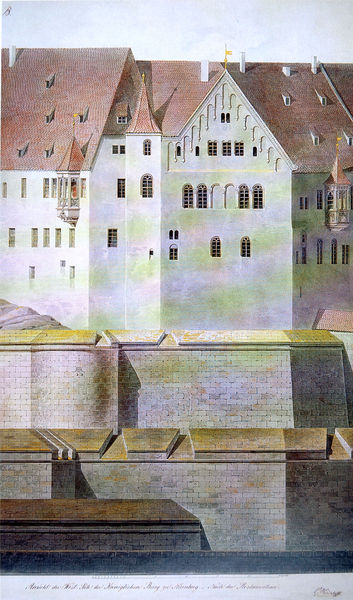
Titel: Restaurierung der Nürnberger Burg, Zustand nach der Restaurierung
Künstler: Carl Alexander von (Zeichnung) Heideloff
Standort: München
Institution: Architekturmuseum der Technischen Universität
Schlagwörter: blau, felsen, gemälde, himmel, schatten, wasser, weiß, aquarell, fluss, gelb, grün, ocker, stadt, ufer, ausschnitt, braun, fenster, grau, licht, schwarz, zeichnung, dach, gebäude, haus, rot, schloss, beige, wand, architektur, spitze, stein, steine, signatur, öl, häuser, gitter, front, dachziegel, kamine, schornstein, turm, balkon, farbig, schrift, ansicht, fassade, ort, fahne, flagge, fels, dächer, giebel, mauer, schornsteine, ziegel, steinmauer, seine, anleger, kai, kaimauer, detail, streng, brauen, seitenansicht, hoch, menschenleer, zinnen, befestigung, bögen, erker, fugen, unterschrift, burg, sprossen, türmchen, türme, münchen, schichtung, dachfenster, festung, gauben, mauerwerk, druck, text, beschriftung, entwurf, wimpel, ecken, gemäuer, sims, gefängnis, quader, gotisch, spitzbogen, mauern, walmdach, blua, mittelalter, rundbögen, historismus, graben, stadtmauer, gaube, plan, wohngebäude, fähnchen, stockwerke, burggraben, geometrie, knick, bildunterschrift, gesein, geschoss, nürnberg, dachstein, bur, etage, wall, satteldach, schießscharten, rundbogenfenster, first, dachgiebel, aussenfassade, spitzdach, aussenwand, häuserfront, maximilian ii., dachreiter, fensterreihe, planung, dachluken, coloriert, burgmauer, mauerring, adelssitz, befestigungsanlage, burganlage, festungsgraben, flzss, giebelseite, hisorismus, mauerringe, maximilian ii, rempter, ritterburg, srudie, tektonisch, trutzburg, wassergraben, zeicnhung, bastion, schleuse, ercker, schutzmauer, bildparallele schichten, haftanstalt, rotes dach, pft, chörlein, burgraben, burgwall